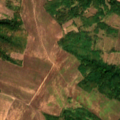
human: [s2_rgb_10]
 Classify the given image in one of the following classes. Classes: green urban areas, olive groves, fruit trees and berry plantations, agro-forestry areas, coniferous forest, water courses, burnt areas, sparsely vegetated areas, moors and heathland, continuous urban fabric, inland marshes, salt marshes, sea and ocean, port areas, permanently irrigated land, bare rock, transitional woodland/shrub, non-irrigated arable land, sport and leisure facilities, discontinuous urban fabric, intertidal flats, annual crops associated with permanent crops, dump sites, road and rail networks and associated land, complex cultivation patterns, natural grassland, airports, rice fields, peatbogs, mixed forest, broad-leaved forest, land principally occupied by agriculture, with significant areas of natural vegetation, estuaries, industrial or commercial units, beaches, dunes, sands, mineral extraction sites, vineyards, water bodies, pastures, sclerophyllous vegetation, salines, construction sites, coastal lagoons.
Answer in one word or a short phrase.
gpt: non-irrigated arable land, pastures, complex cultivation patterns, land principally occupied by agriculture, with significant areas of natural vegetation, broad-leaved forest, transitional woodland/shrub